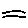
Label: line